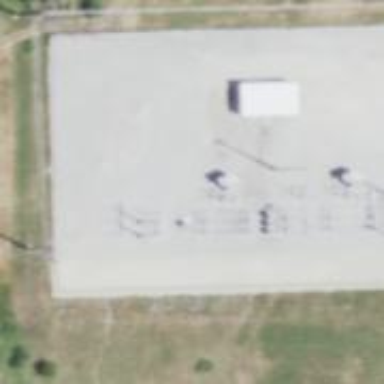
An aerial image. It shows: Distribution-level power substation.